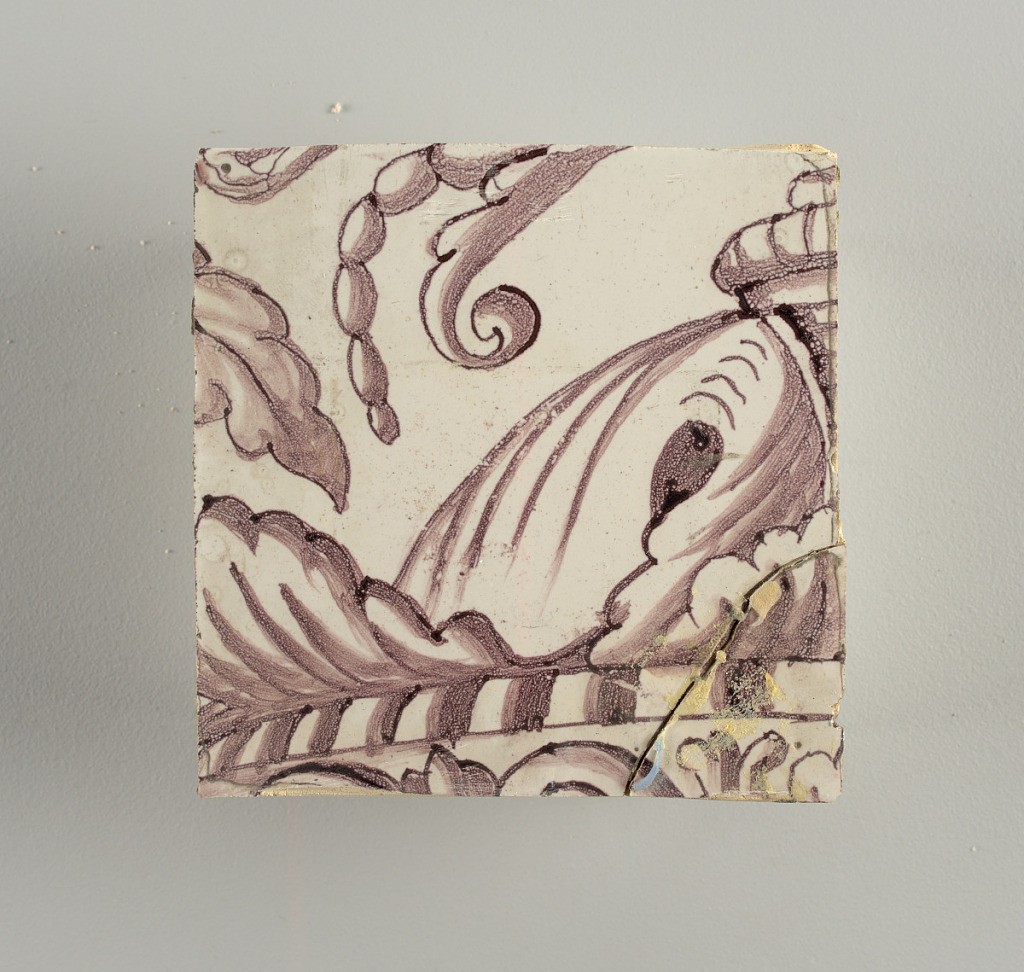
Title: Tile wall facing
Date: ca. 1725
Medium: Tin-glazed earthenware, underglaze
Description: Horizontal rectangle.  Thirty tiles wide and twenty-three tiles high with opening for fireplace eleven tiles wide and ten high.  Foliage arabesques disposed about three vertical axes from which are emphazised by urns at center and right, and at left by the figure of a standing woman carrying an infant on her arm and accompanied by two children.